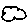
Label: cloud